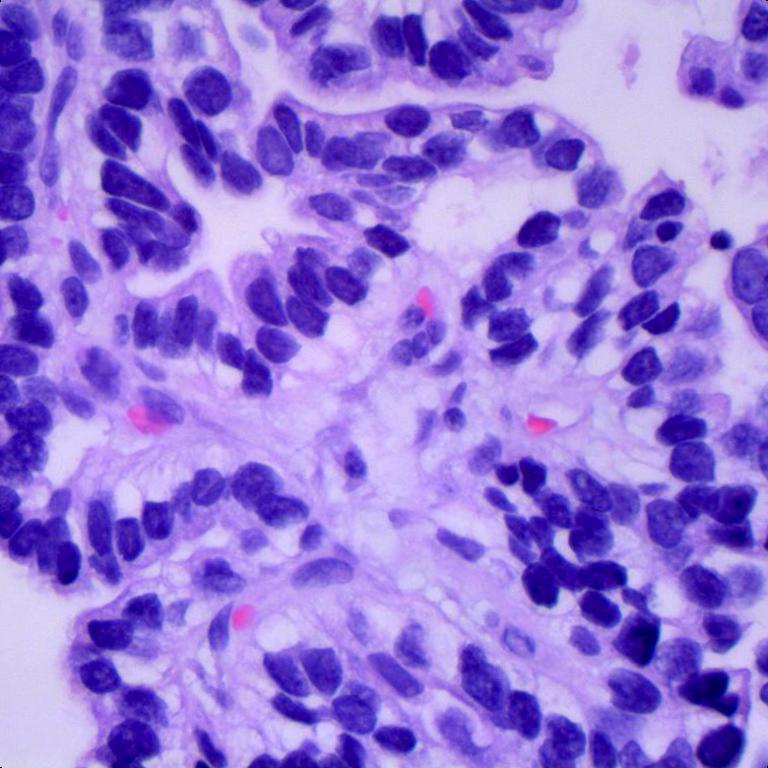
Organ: lung
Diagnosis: adenocarcinomas